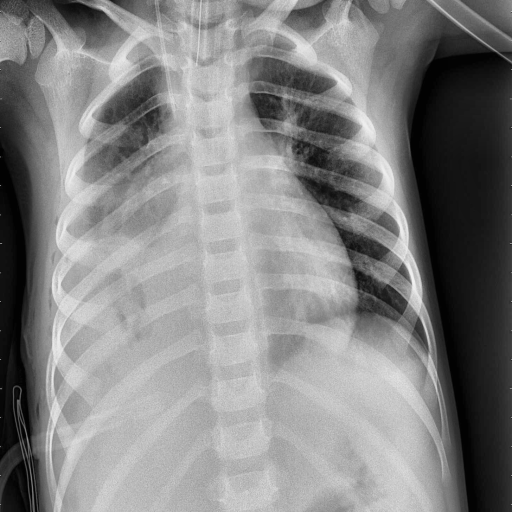
Finding: PNEUMONIA